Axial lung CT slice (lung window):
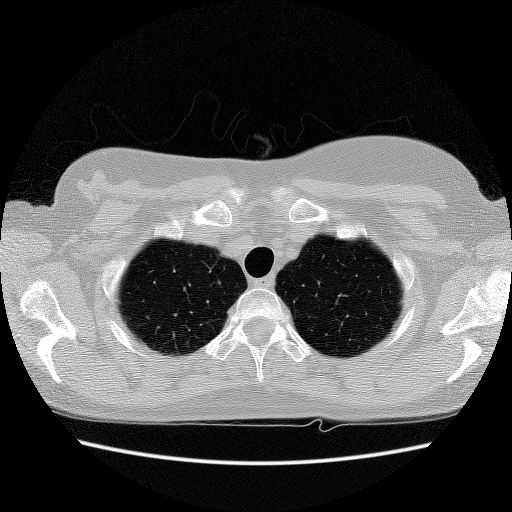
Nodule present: no